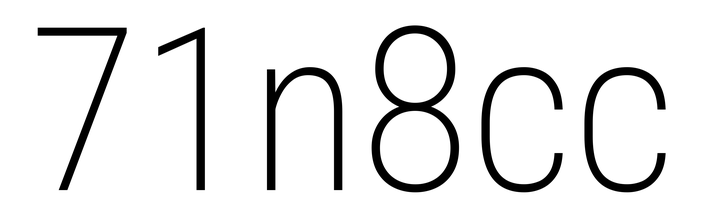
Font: Roboto_Condensed_ExtraLight